Question: This is the expansion diagram of a second-order Rubik's Cube. Given the initial state, you can perform 18 standard operations. Find the minimum number of steps to make the Rubik's Cube reach the restored state. The goal is to restore the cube to its original state, with green on the front face, white on the top, and yellow on the bottom, disregarding isomorphic configurations.
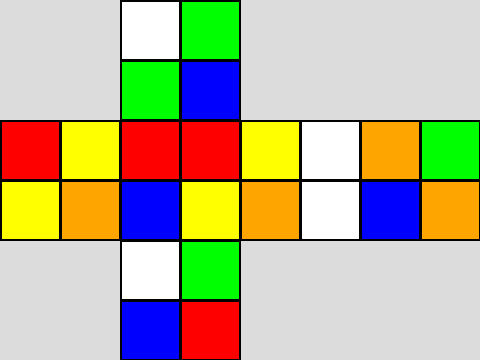
Answer: 6